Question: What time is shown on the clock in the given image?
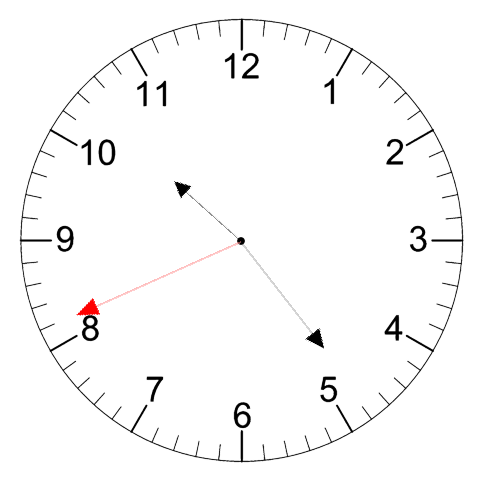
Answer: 10:23:41